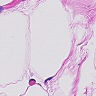
Metastatic tissue present: no